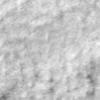
Label: no_change